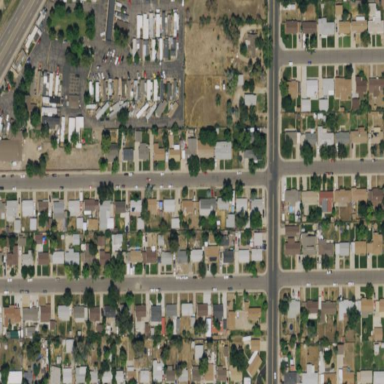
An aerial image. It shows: Trailer park.